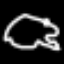
Label: frog